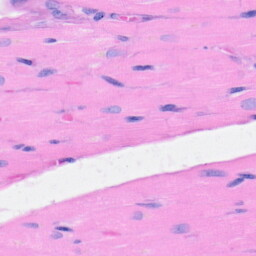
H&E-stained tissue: Heart